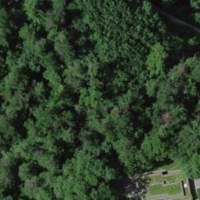
EUNIS habitat code: 53
Species observed at this site:
Stachys sylvatica
Nemobius sylvestris